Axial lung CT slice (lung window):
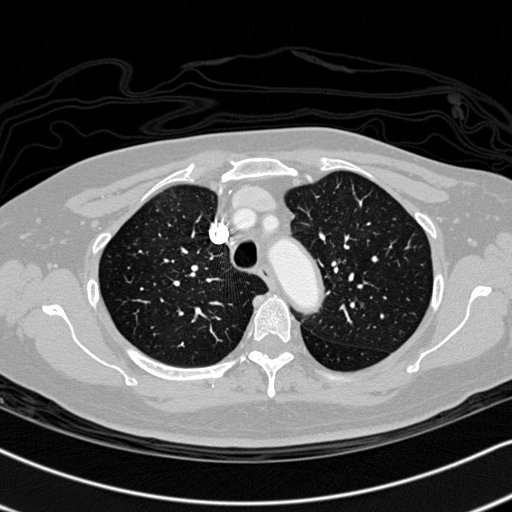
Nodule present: no